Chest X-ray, PA view. Patient: 33 years old, sex F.
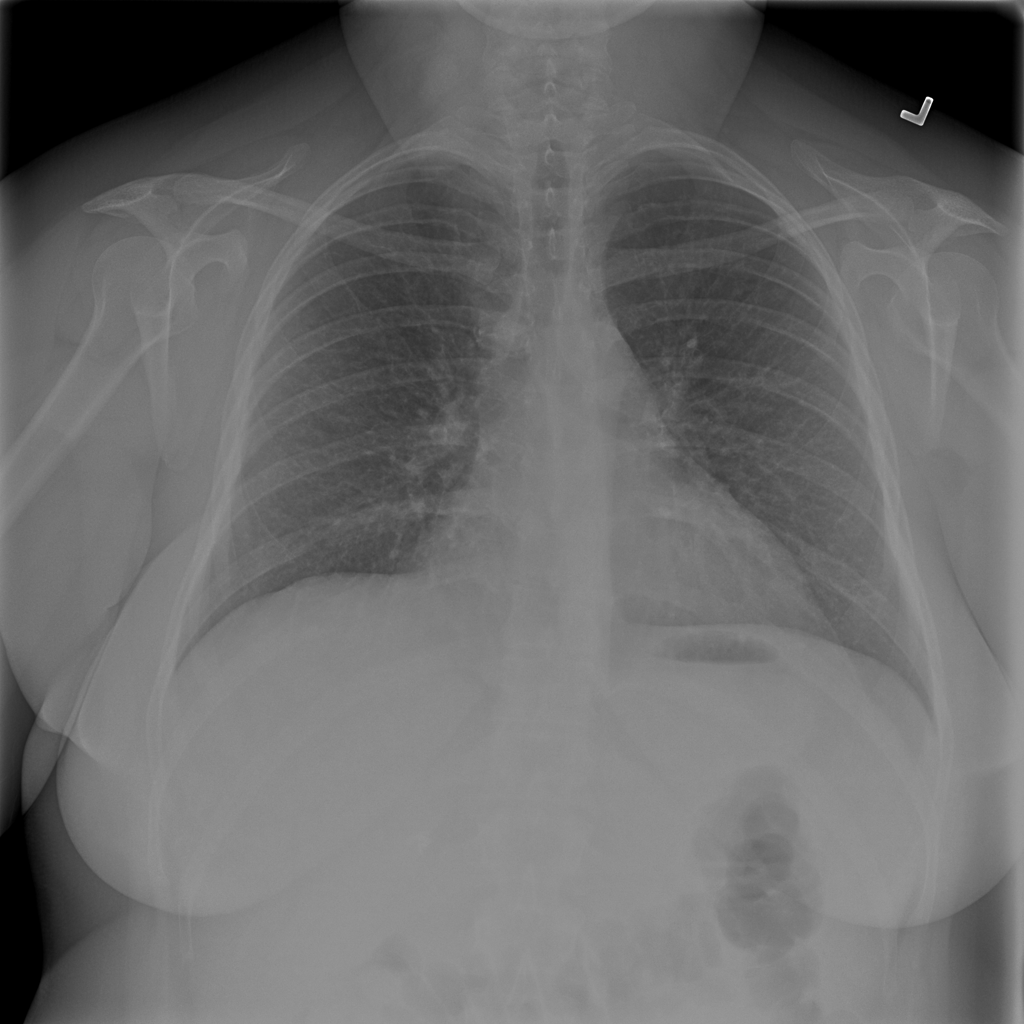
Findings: No Finding